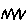
Label: zigzag